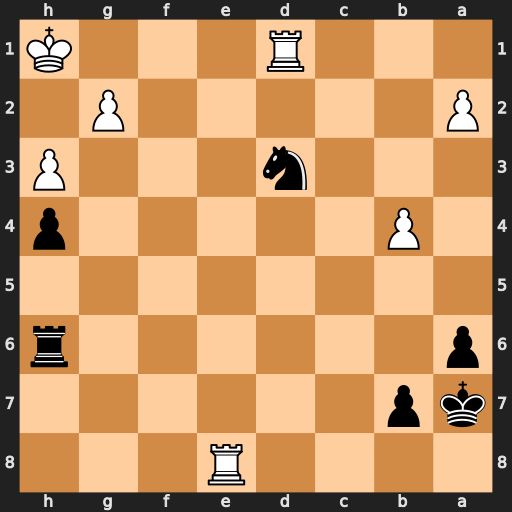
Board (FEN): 4R3/kp6/p6r/8/1P5p/3n3P/P5P1/3R3K
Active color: b
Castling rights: -
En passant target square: -
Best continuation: Nf2+ Kh2 Nxd1